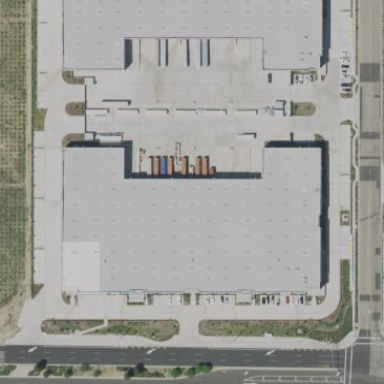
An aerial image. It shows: Industrial building.